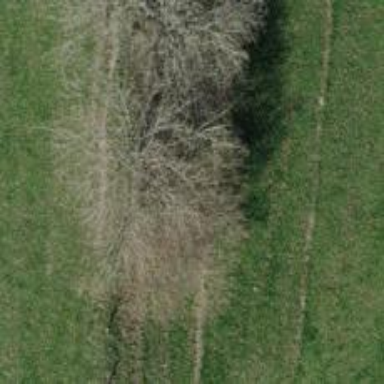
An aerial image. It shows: Broadleaved tree in natural setting.